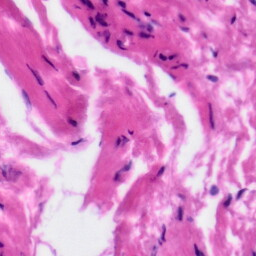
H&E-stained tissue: Tonsil